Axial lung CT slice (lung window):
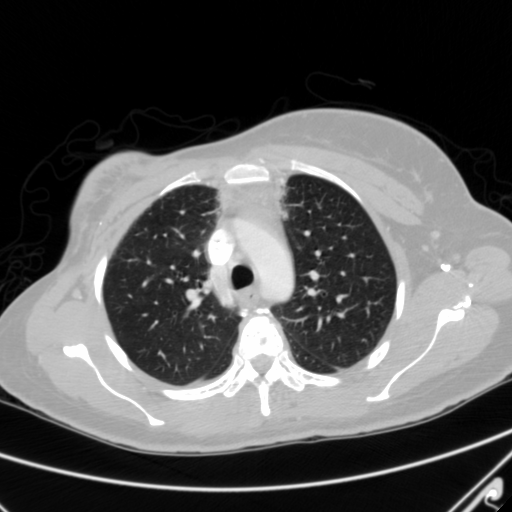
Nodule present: no